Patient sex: M
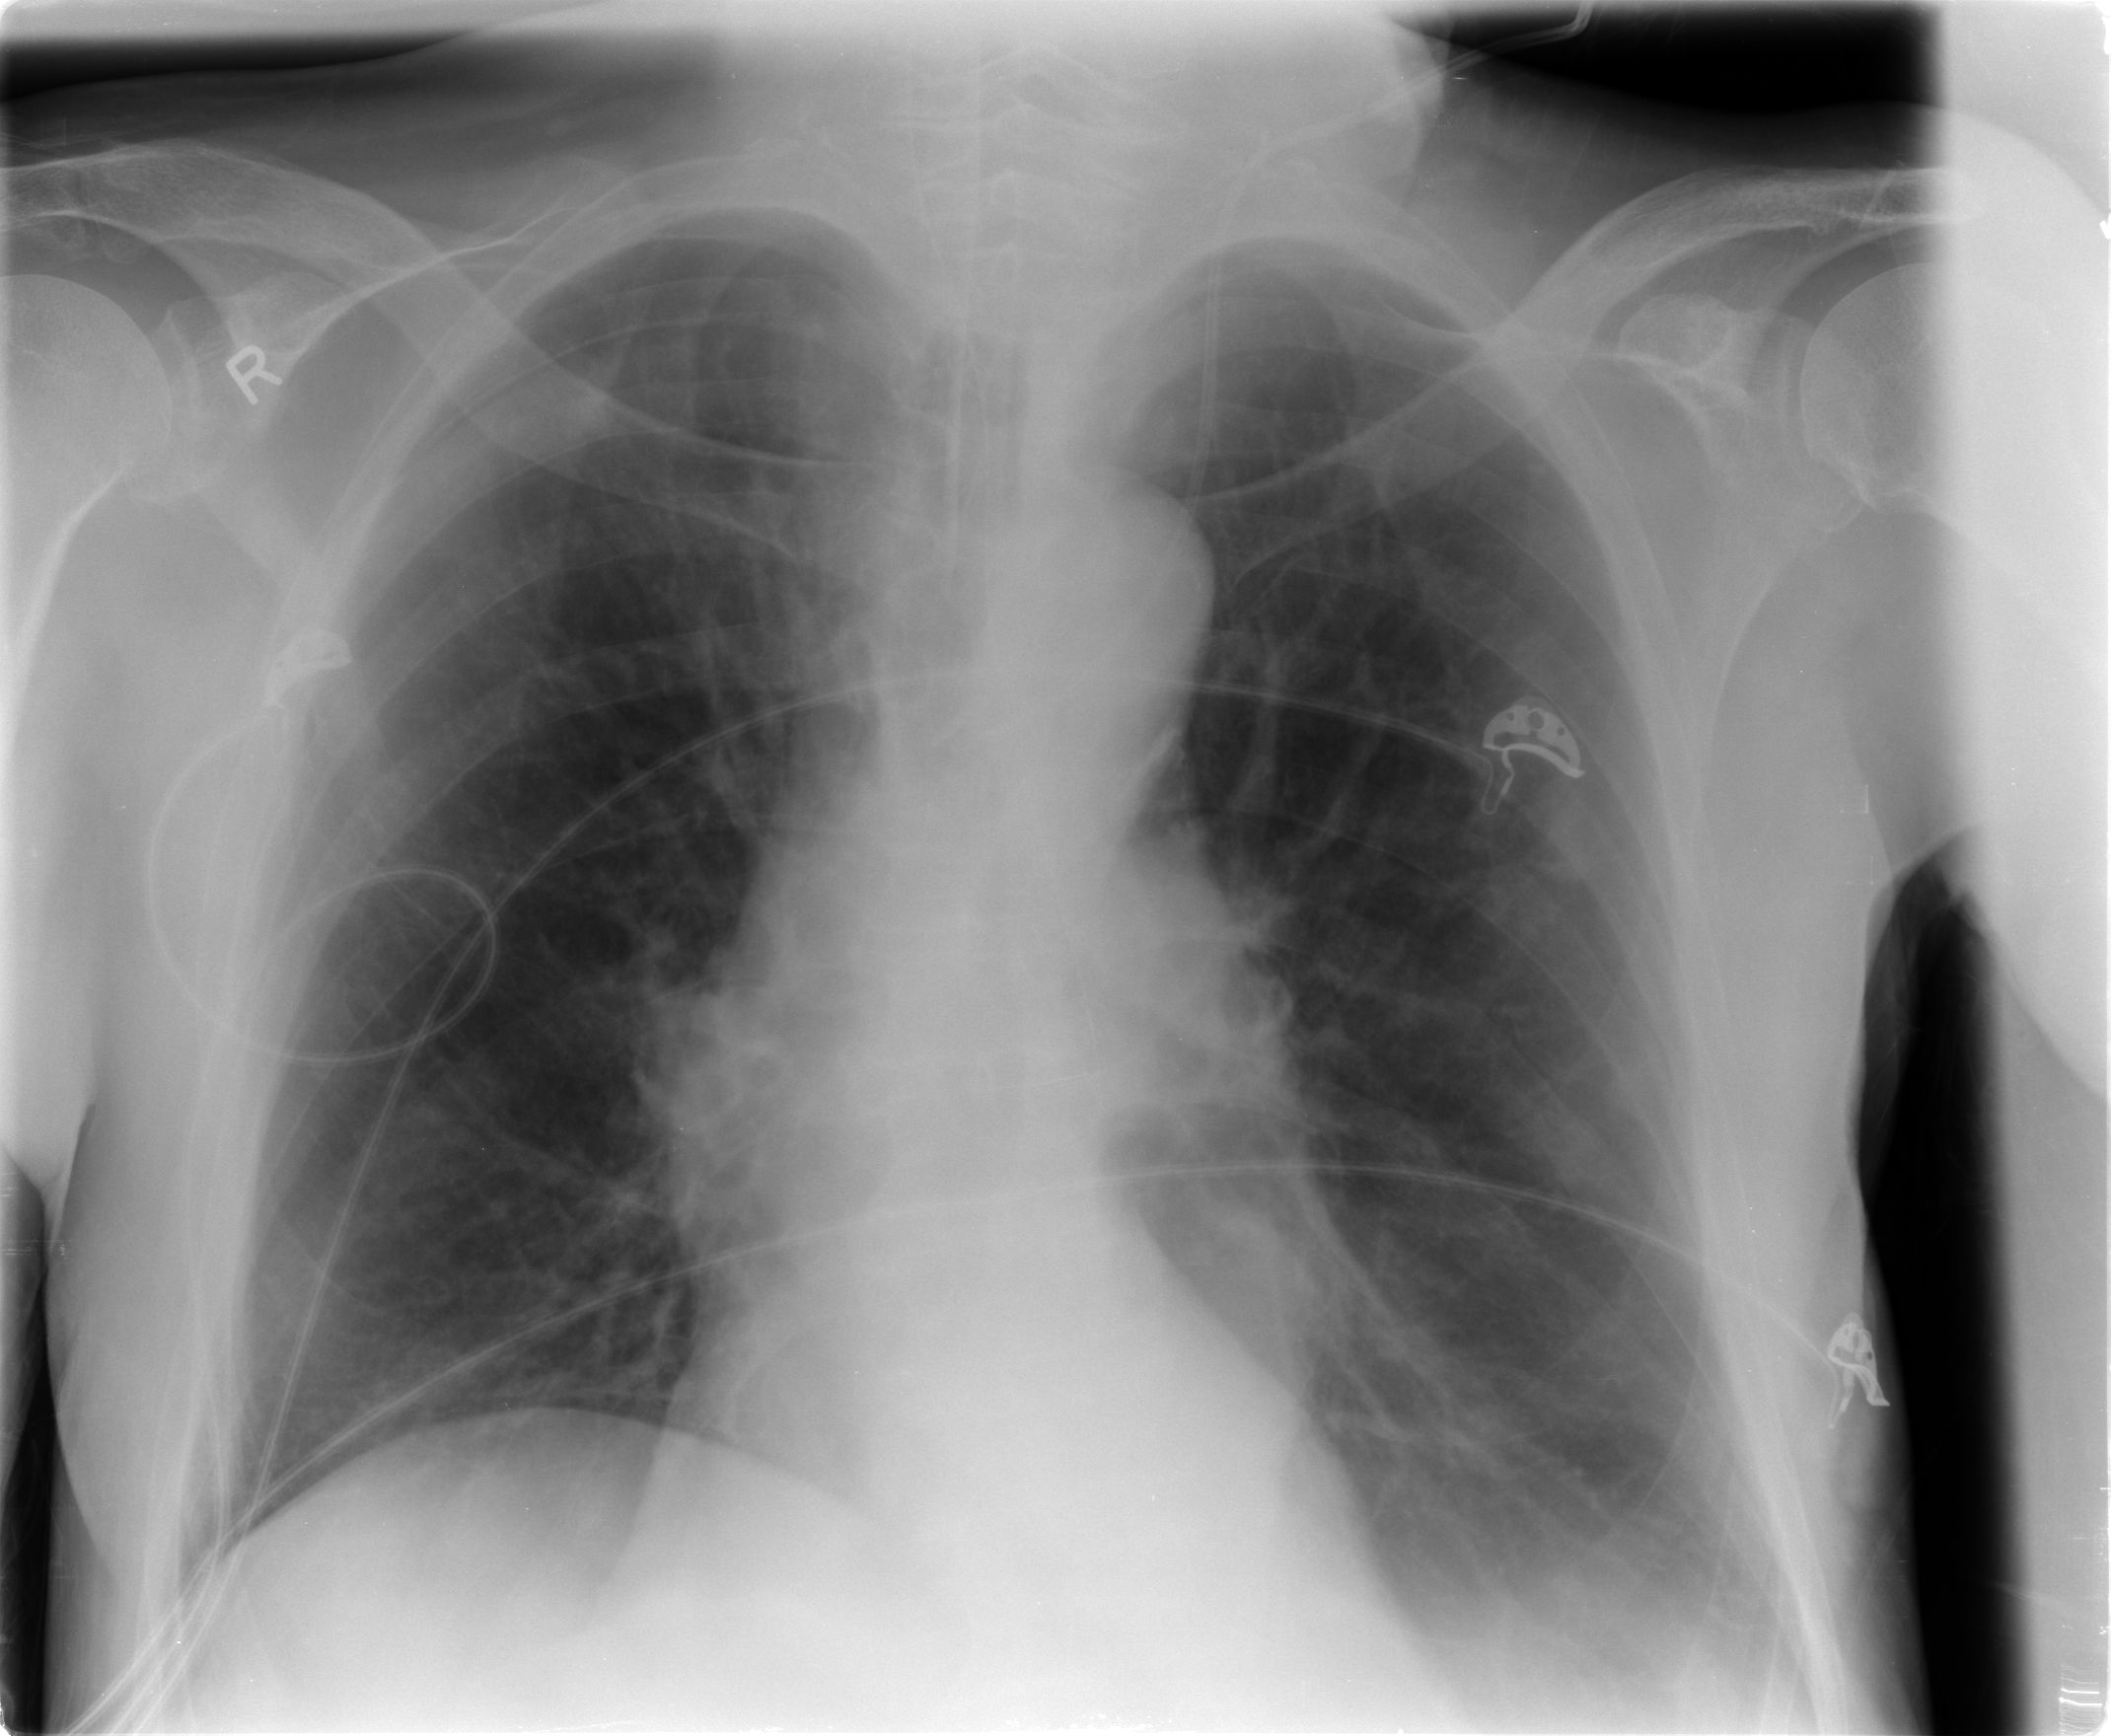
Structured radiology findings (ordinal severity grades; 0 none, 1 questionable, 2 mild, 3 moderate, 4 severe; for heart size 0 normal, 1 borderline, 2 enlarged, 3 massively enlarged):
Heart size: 0
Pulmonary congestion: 2
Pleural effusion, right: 0
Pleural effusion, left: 2
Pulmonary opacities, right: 0
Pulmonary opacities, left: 0
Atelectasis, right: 2
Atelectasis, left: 2